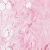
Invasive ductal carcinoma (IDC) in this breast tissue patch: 0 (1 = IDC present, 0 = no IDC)